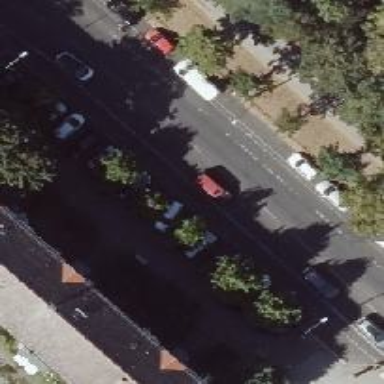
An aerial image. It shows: Collision protection barrier with parking obstacles.